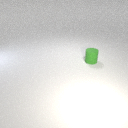
small green rubber cylinder